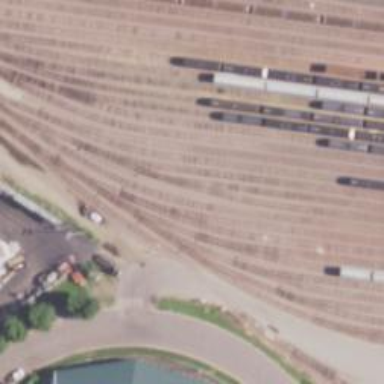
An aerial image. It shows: Railway yard in service.